Question: I've been trying to solve this problem for few days now and google/SO has not helped me.
When viewing a tableview from an iPAD, it requires 2 finger pan gesture to scroll the tableview (only if the user interaction of the cells is enabled)
A friend of mine suggested that I probably have 2 nested gesture recognizers which could possibly result to this behaviour. However, this behaviour is not present on iPhone.
I have 2 different tableviews on my application and only the one, which has user interaction enabled behaves like this. I started debugging and I found something interesting.
Here is a screenshot of the viewtree of the tableview that doesnt require 2 fingers to pan. The "broken" tableview has a similar viewtree. It seems that the tree is infinite and I wonder why this doesnt result to crash. Could someone confirm, this is the expected behaviour?

Did anyone stumble across the forced 2 finger pan gesture on tableviews on iPAD. This doesn't seem to be the default behaviour on iOS native applications.
Thank you very much for all the answers!
Edit 1:
-The 2 finger panning is forced only on dynamic prototype cells, but not in a tableView with static cells. I've been checking my tableViews and the cell "constructors", but I'm not doing anything gesture related there.
-self.tableView.panGestureRecognizer.minimumNumberOfTouches == 1
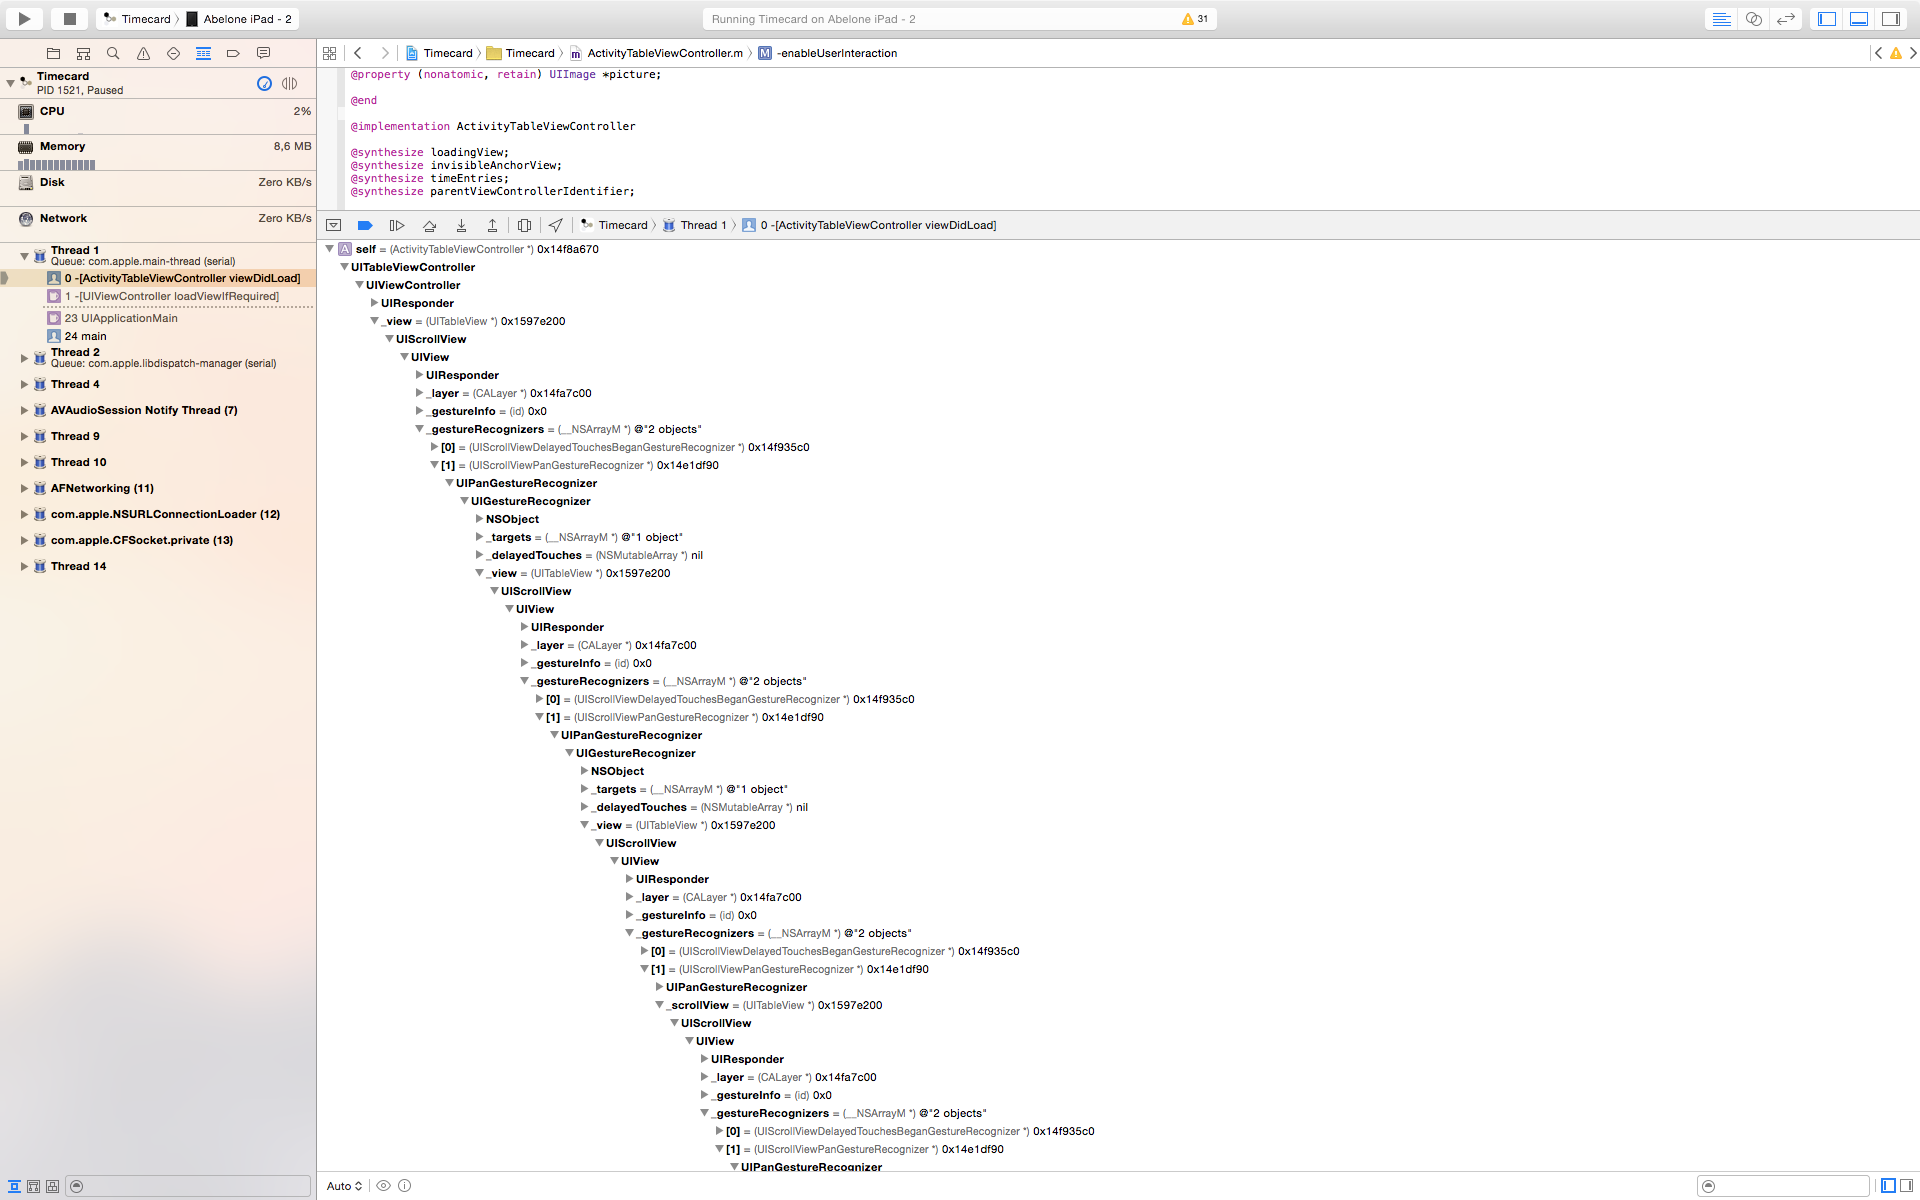
Answer: I found the answer.
I was showing an alertView on: didHighlightRowAtIndexPath.
Changing this to: didSelectRowAtIndexPath fixed the problem and enables me to scroll with 1 finger now.